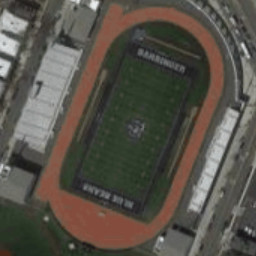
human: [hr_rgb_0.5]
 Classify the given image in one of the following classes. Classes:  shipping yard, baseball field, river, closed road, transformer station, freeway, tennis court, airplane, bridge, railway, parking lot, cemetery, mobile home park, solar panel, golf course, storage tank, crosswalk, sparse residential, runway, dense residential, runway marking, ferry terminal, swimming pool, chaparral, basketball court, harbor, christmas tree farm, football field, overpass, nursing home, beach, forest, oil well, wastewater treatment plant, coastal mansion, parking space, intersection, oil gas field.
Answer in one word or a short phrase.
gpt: football field